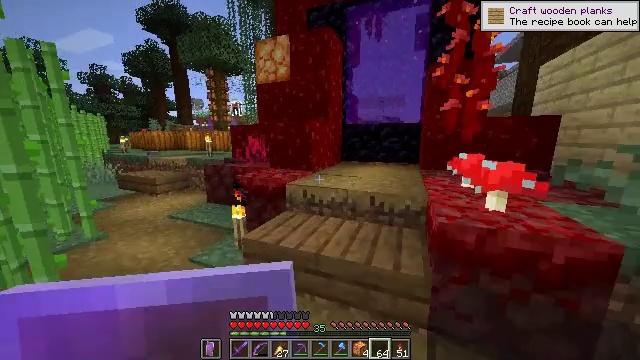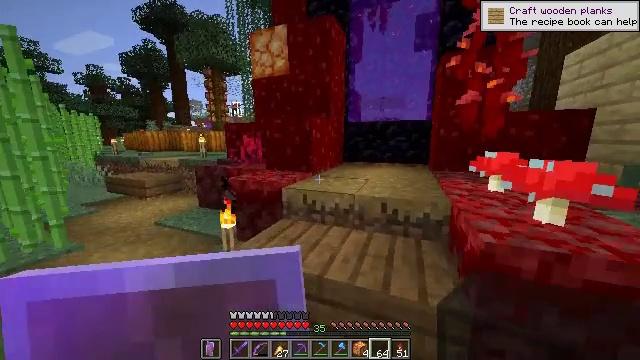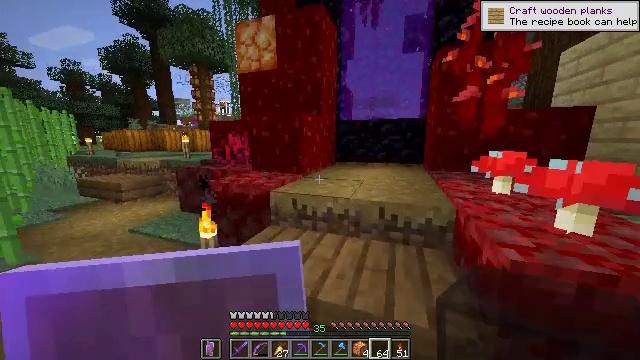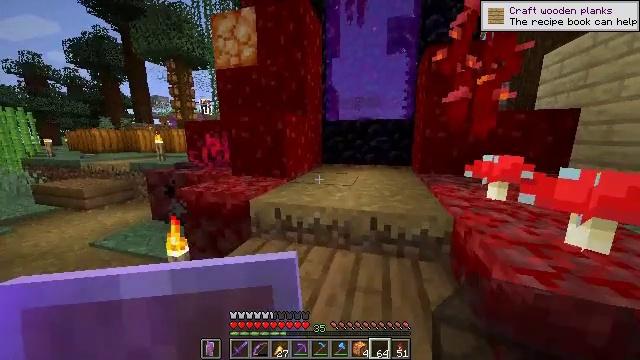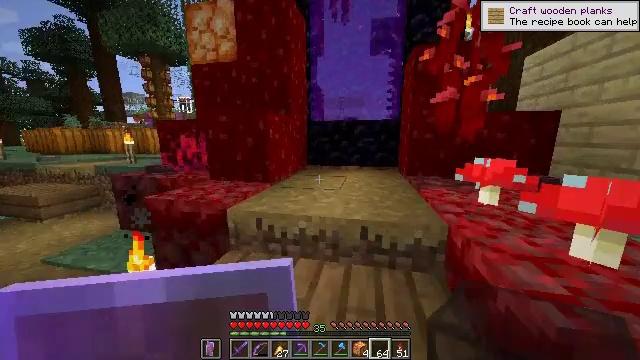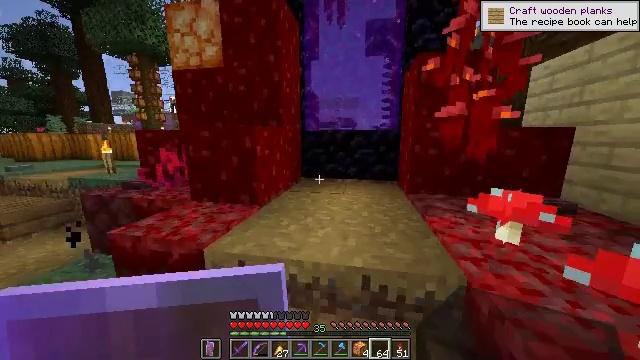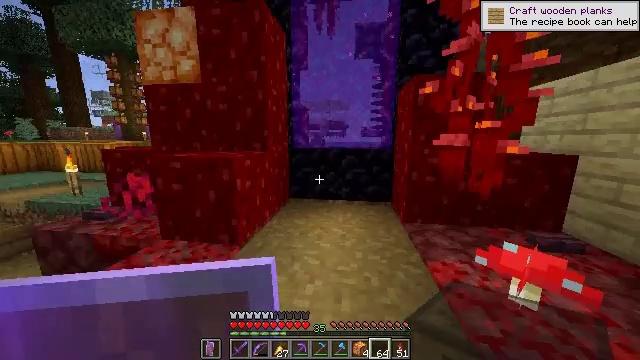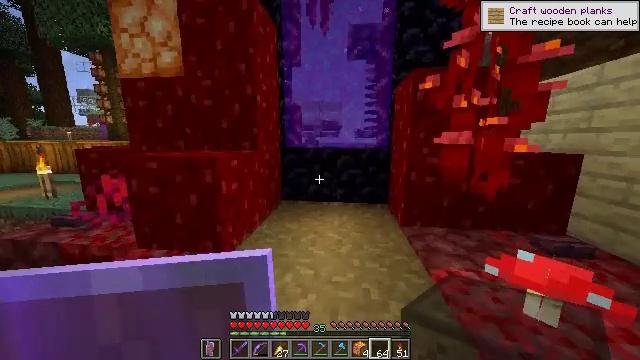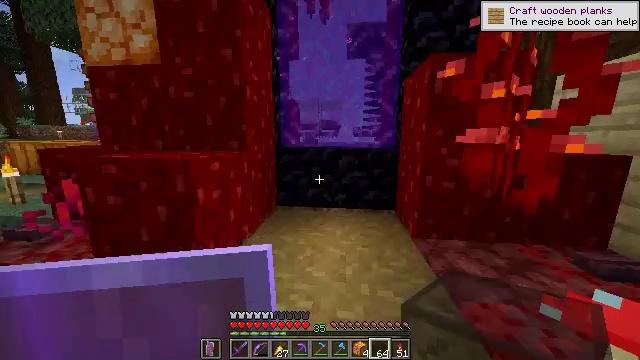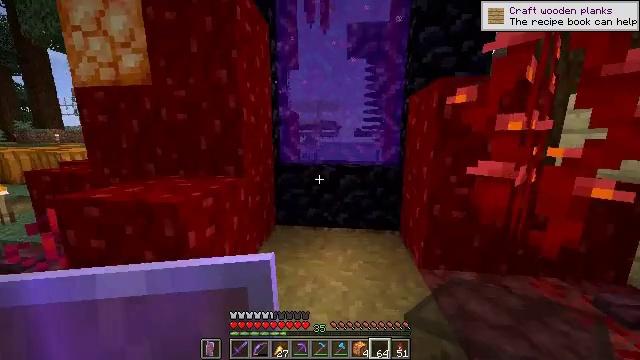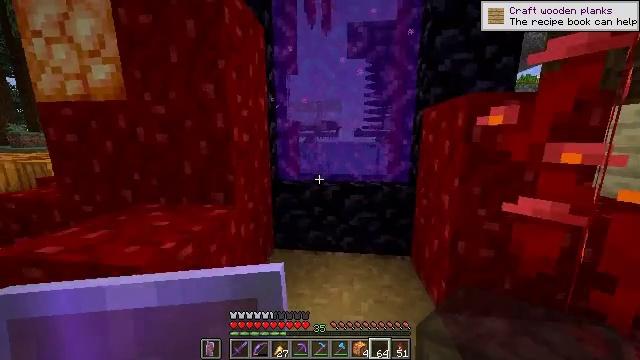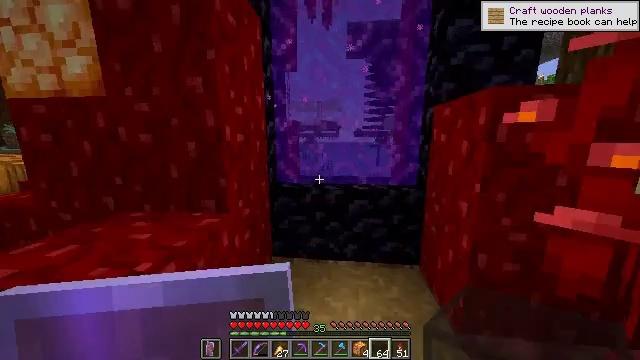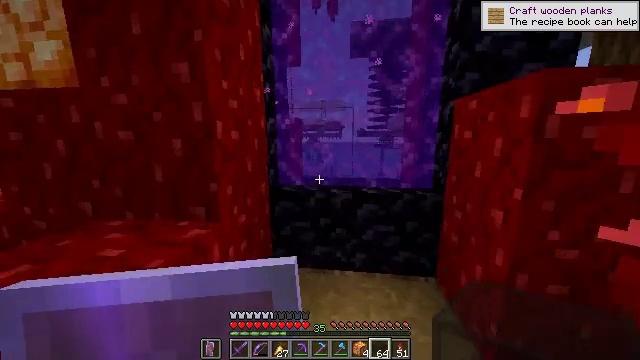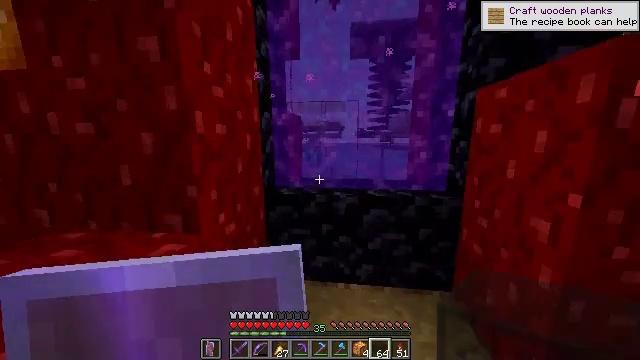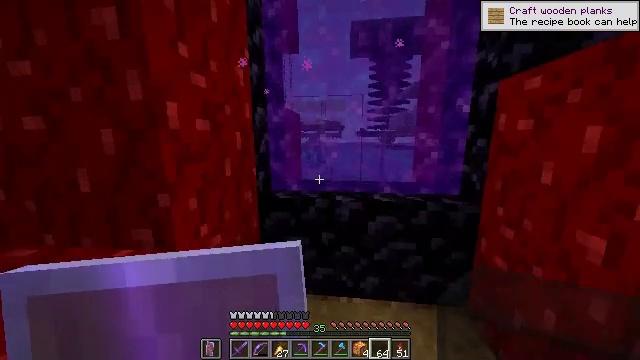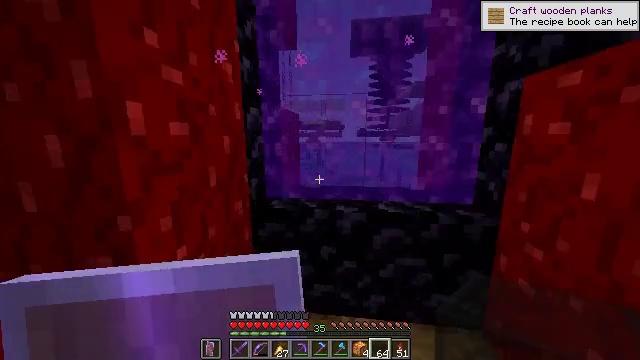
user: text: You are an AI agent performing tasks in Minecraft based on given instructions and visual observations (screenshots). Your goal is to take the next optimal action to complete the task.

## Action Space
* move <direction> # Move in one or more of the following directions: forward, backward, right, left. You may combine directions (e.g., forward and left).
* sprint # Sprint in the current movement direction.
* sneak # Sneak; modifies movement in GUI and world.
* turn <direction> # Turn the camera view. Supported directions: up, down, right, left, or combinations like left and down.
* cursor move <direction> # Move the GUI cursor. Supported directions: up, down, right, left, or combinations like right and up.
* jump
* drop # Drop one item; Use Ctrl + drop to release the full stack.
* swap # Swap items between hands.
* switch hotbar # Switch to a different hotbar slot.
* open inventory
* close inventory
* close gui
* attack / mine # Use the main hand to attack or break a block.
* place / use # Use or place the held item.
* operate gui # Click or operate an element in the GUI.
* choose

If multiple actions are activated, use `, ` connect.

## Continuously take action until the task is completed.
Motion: motion action
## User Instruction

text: Get some blackstone from the ground.
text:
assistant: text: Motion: move forward, sprint
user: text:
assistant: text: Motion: move forward, sprint, turn right
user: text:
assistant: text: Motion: move forward, sprint, turn right
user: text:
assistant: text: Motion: move forward, sprint, turn right
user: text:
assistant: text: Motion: move forward, sprint, turn right
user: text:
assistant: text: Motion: move forward, sprint, turn right
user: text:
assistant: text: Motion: move forward, sprint, turn right
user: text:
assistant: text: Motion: move forward, sprint
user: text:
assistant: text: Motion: move forward, sprint
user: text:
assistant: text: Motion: move forward, sprint
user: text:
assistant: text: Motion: move forward, sprint
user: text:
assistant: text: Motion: move forward, sprint
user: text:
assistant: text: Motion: move forward, sprint
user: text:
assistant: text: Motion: move forward, sprint
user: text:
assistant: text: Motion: move forward, sprint
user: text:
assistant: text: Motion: move forward, sprint, jump
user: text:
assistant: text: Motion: move forward, sprint, turn down, jump
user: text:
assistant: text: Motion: move forward, sprint, turn left and down, jump
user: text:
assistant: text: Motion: move forward, sprint, turn left and down, jump
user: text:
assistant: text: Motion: move forward, sprint, turn left and down, jump
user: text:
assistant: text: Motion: move forward, sprint, turn left and down, jump
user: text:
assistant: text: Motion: sprint, turn left and down
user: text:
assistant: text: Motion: turn left and down
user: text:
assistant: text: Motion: turn left and down
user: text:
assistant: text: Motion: turn left and down
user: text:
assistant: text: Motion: turn left
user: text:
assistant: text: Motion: turn left and down
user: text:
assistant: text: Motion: turn left and down
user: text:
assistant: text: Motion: turn left
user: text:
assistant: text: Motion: turn left